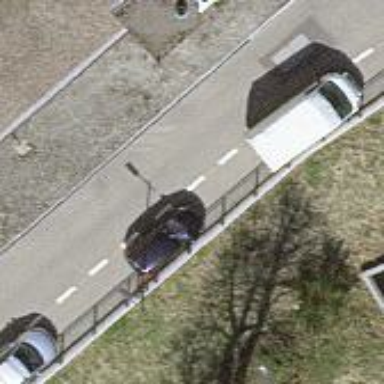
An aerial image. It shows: Parking available on the street side.